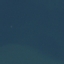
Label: SeaLake